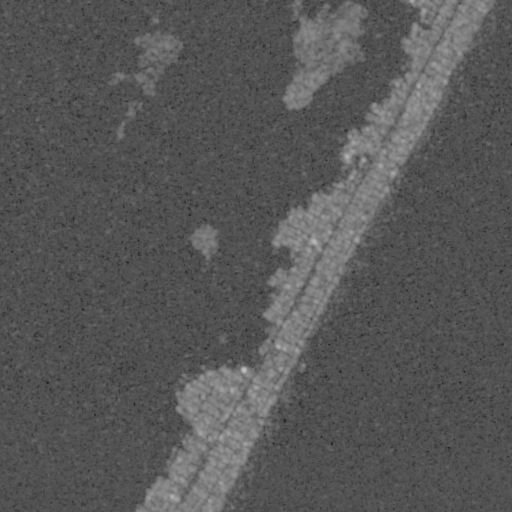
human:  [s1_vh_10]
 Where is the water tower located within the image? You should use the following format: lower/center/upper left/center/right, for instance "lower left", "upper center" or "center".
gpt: The water tower is located in the center of the image.
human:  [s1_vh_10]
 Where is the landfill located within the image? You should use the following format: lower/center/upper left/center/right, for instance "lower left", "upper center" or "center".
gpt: There is no landfill in the image.

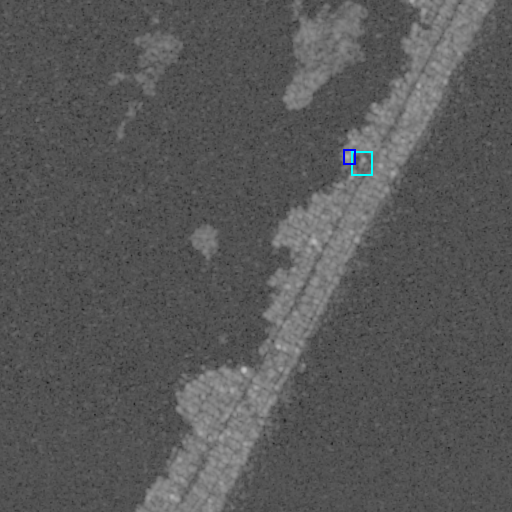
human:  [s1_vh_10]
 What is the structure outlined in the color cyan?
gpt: The structure outlined in cyan is a parking lot.
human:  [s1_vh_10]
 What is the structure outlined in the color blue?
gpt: The structure outlined in blue is a building.
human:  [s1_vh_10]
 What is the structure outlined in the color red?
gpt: There is no red outline.